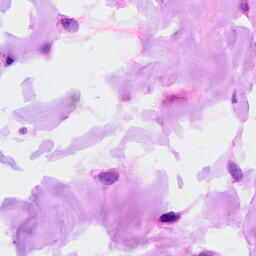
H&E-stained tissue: Ovarian